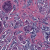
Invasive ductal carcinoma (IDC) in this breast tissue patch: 1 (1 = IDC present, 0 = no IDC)